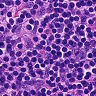
Metastatic tissue present: no